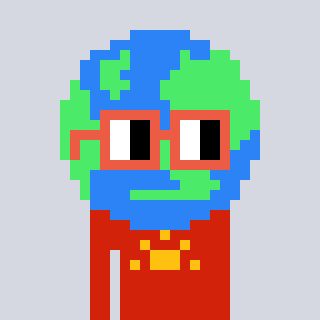
a pixel art character with square orange glasses, a earth-shaped head and a red-colored body on a cool background